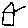
Label: house